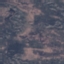
Land use / land cover: HerbaceousVegetation